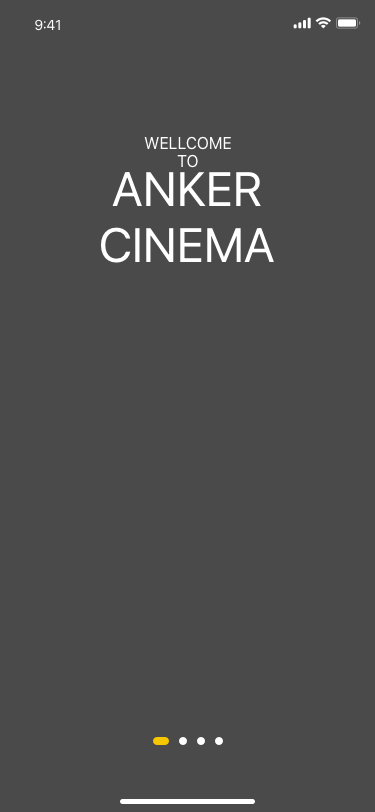
Text in this UI design:
ANKER CINEMA
WELLCOME TO
9:41